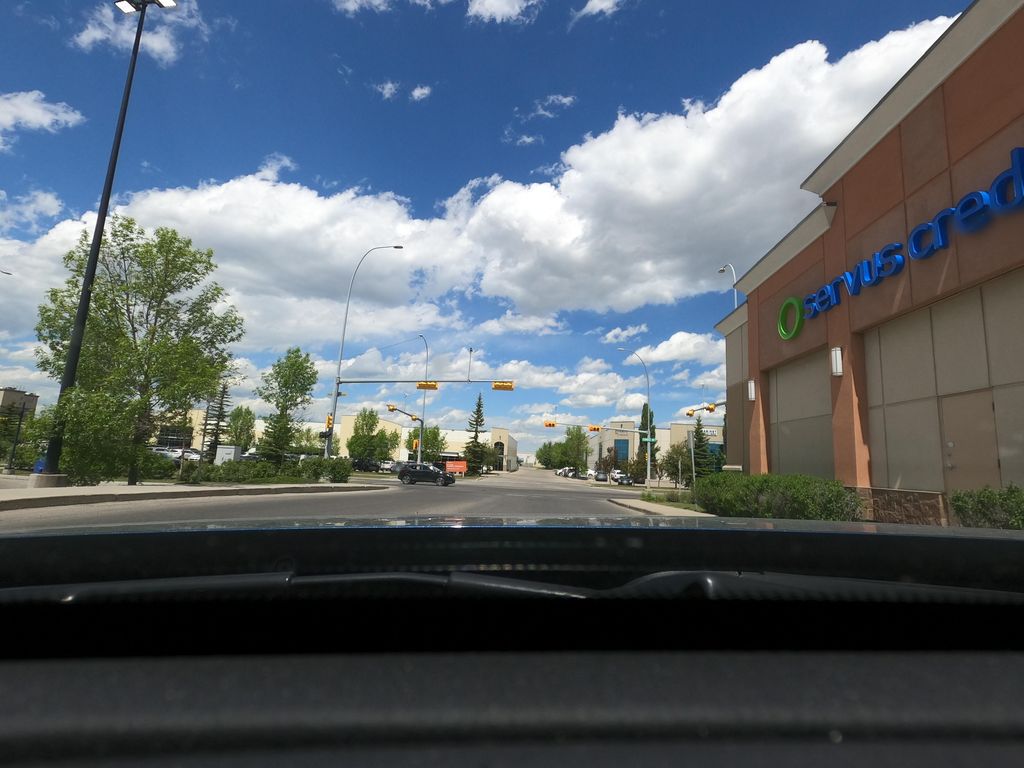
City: calgary